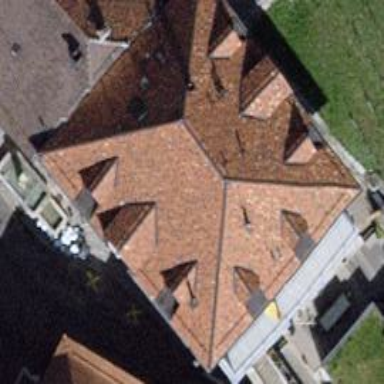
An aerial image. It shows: Building with hipped roof.